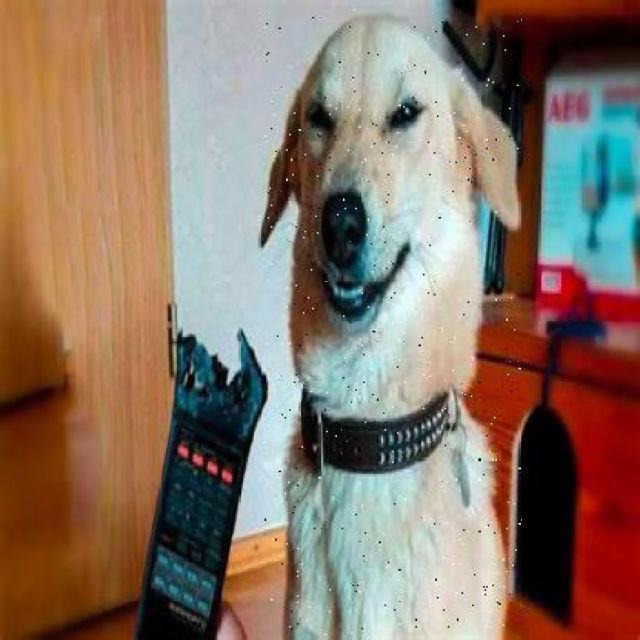
Healthy canine skin — no visible lesions, inflammation, or abnormalities. The skin and coat appear normal.